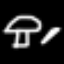
Label: mushroom